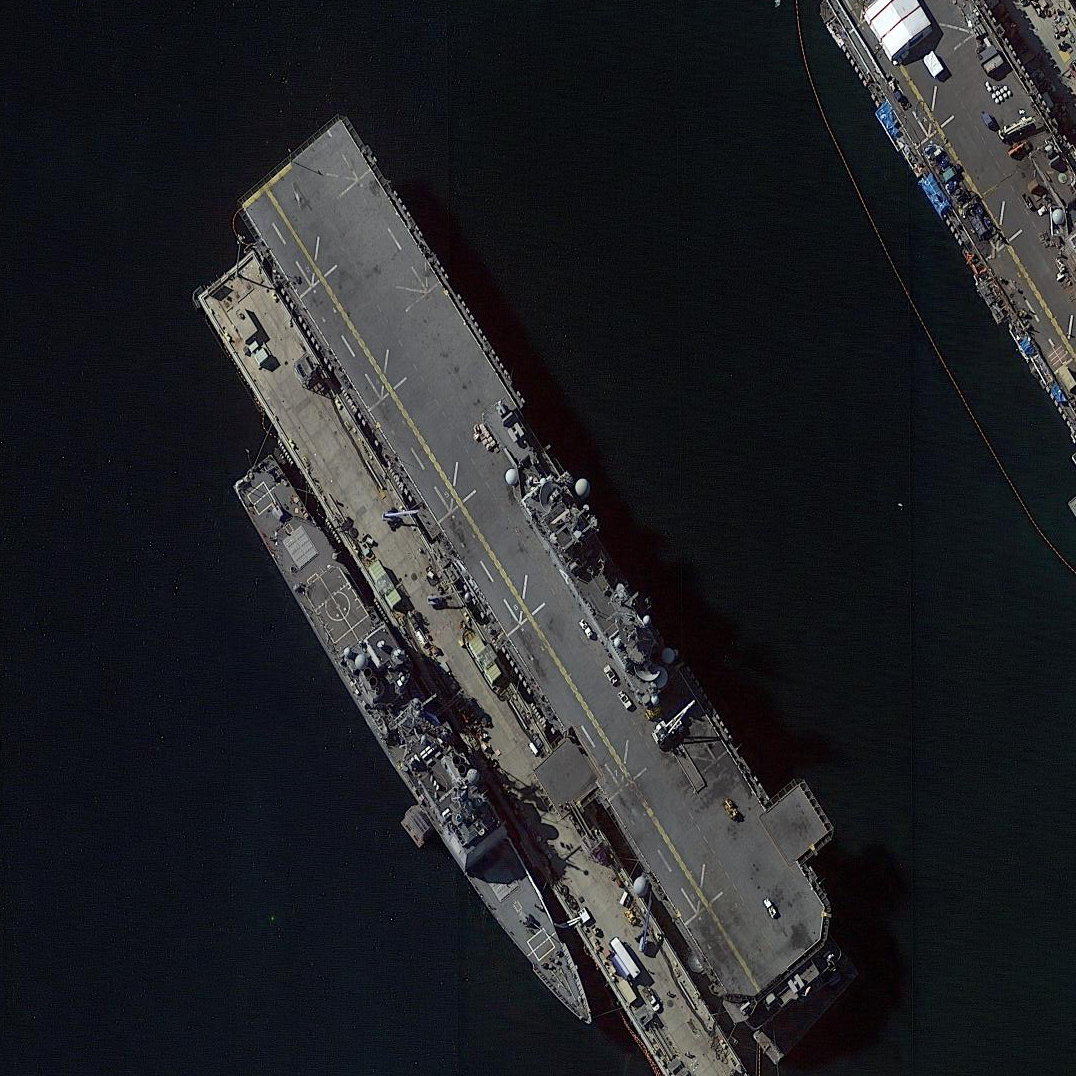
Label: assault